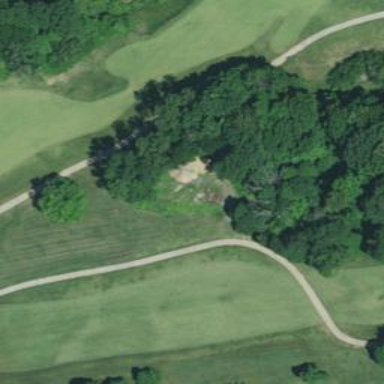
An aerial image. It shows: Service road designated as golf cart path.